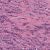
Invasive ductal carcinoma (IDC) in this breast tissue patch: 1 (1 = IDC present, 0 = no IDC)